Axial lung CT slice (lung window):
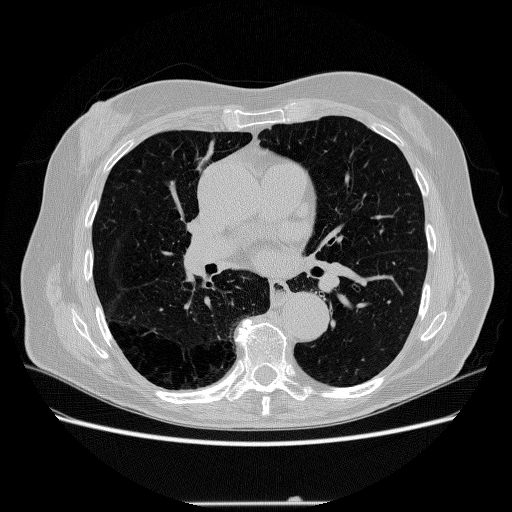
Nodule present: no